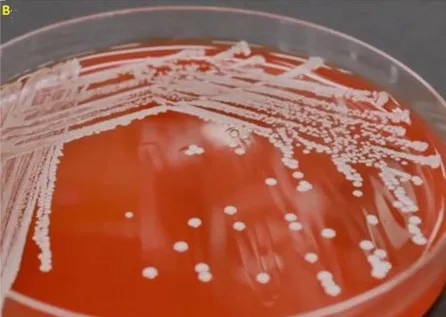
Gram stain of blood culture with gram negative coccobacillary forms.
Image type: pathology (gram)